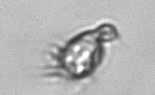
Label: Paratontonia_gracillima